Question: I'm trying to achieve a simple division of the plot window with viewports, but something's not right. The code below wants to achieve the first plot in the left hand 2/3rds of the window and the second in the right hand 1/3rd. Grateful for an idea what I'm missing:
'''
pushViewport(viewport())
pushViewport(viewport(x=0, y=0, width=.66, height=1, just=c("left","top")))
plot(rnorm(100))
popViewport(1)
pushViewport(viewport(x=.66, y=0, width=.33, height=1, just=c("left","top")))
plot(1:20, 1:20, add=T)
popViewport(2)
'''
Alternatively I wonder if it's possible to replicate the following ggplot method with base plotting. The code below is illustrative of method but does not work as is incomplete - but is <URL>. But is the method transferable?
'''
a <- qplot(1:10, rnorm(10), main = "a")
b <- qplot(1:10, rnorm(10), main = "b")
c <- qplot(1:10, rnorm(10), main = "c")
grid.newpage()
pushViewport(viewport(layout = grid.layout(2, 2)))
vplayout <- function(x, y) viewport(layout.pos.row = x, layout.pos.col = y)
print(a, vp = vplayout(1, 1:2)) # key is to define vplayout
print(b, vp = vplayout(2, 1))
print(c, vp = vplayout(2, 2))
'''

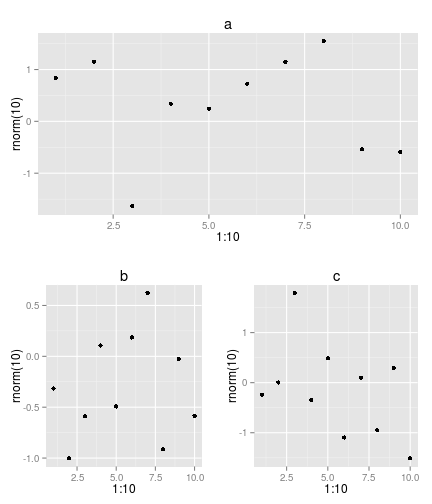
Answer: If you want to use base graphics, then 'layout' is an easy option:
'''
layout(matrix(c(1, 2), 1, 2, byrow=TRUE),
widths=c(2/3, 1/3))
layout.show(n=2)
plot(rnorm(100))
plot(runif(100))
'''